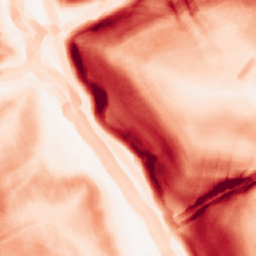
Category: morphological
Decomposition family: morphological_gradient
Decomposition parameters: size: 7
shape: diamond
Upsampling method: area
Upsampling parameters: scale: 2
Upsampling scale: 2